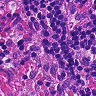
Metastatic tissue present: no